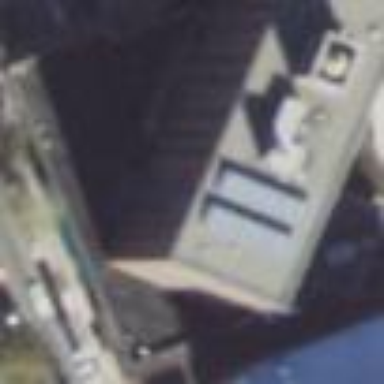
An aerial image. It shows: Building that houses supermarket.